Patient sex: M
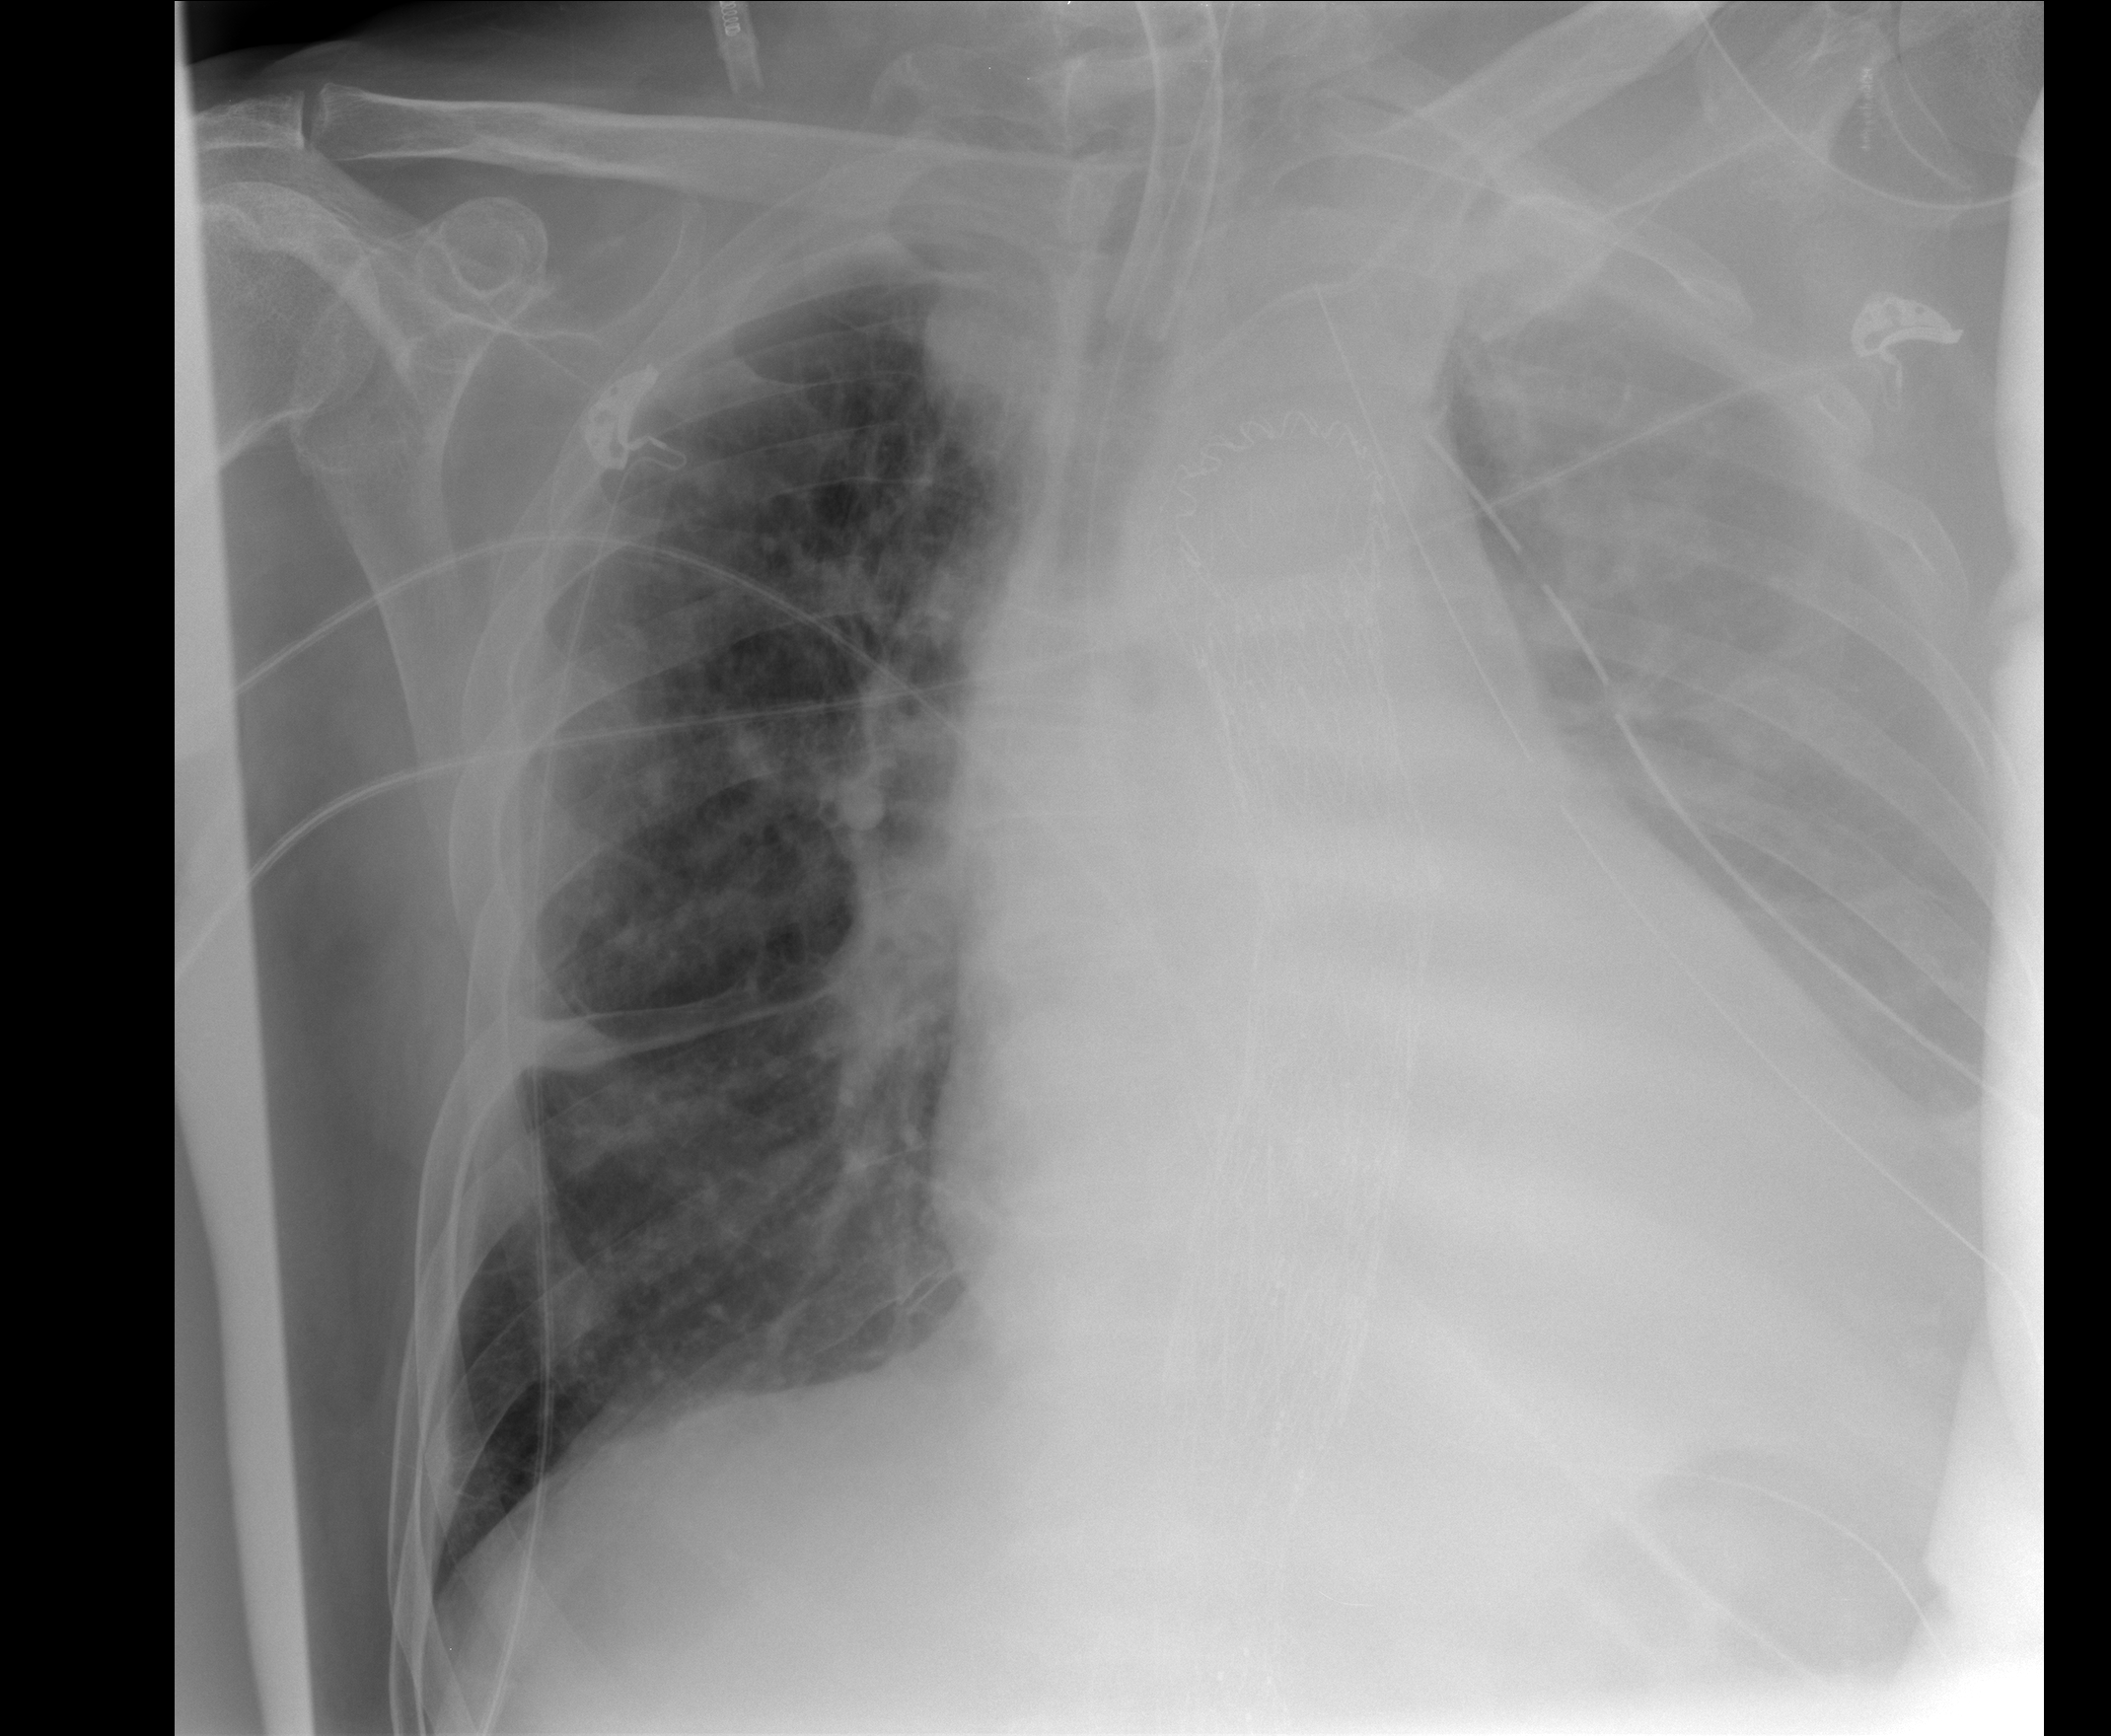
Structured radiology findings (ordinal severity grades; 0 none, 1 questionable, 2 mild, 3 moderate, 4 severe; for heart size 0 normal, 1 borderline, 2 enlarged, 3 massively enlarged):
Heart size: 2
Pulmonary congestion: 2
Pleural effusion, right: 0
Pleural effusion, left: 3
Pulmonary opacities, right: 0
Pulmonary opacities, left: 3
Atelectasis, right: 0
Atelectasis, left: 0